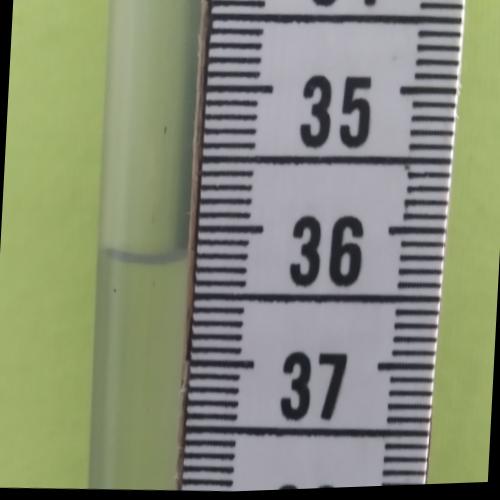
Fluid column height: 36.2 cm